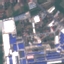
Land use / land cover class: Industrial